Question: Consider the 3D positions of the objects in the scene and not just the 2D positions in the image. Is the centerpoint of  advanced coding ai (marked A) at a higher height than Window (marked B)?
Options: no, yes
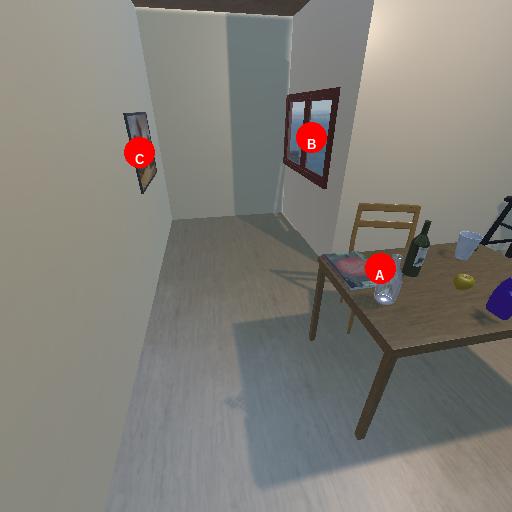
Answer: no